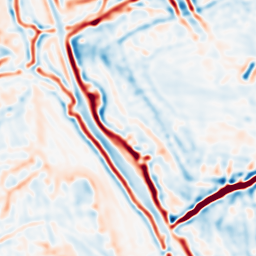
Category: multiscale
Decomposition family: log
Decomposition parameters: sigma: 3
Upsampling method: sinc_hamming
Upsampling parameters: scale: 2
kernel_size: 4
Upsampling scale: 2